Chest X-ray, PA view. Patient: 36 years old, sex F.
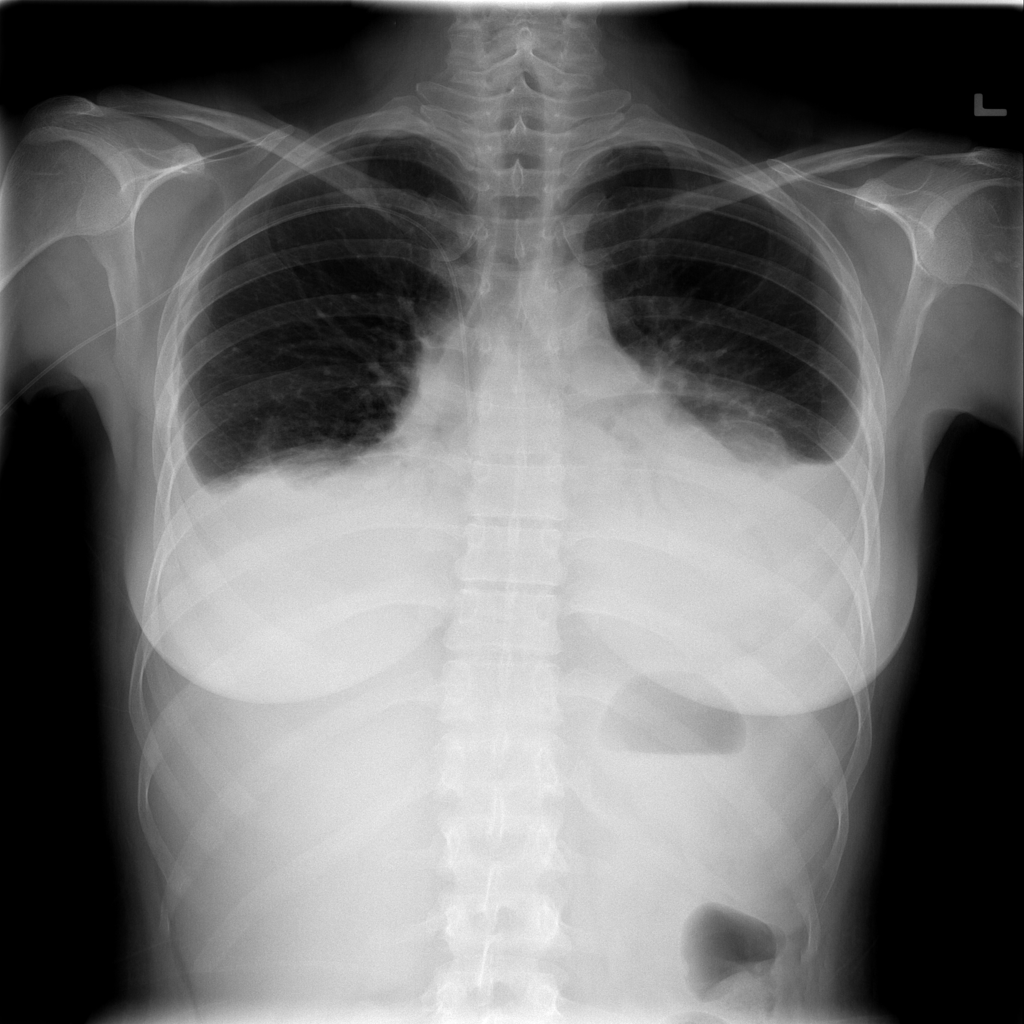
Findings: Effusion